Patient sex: F
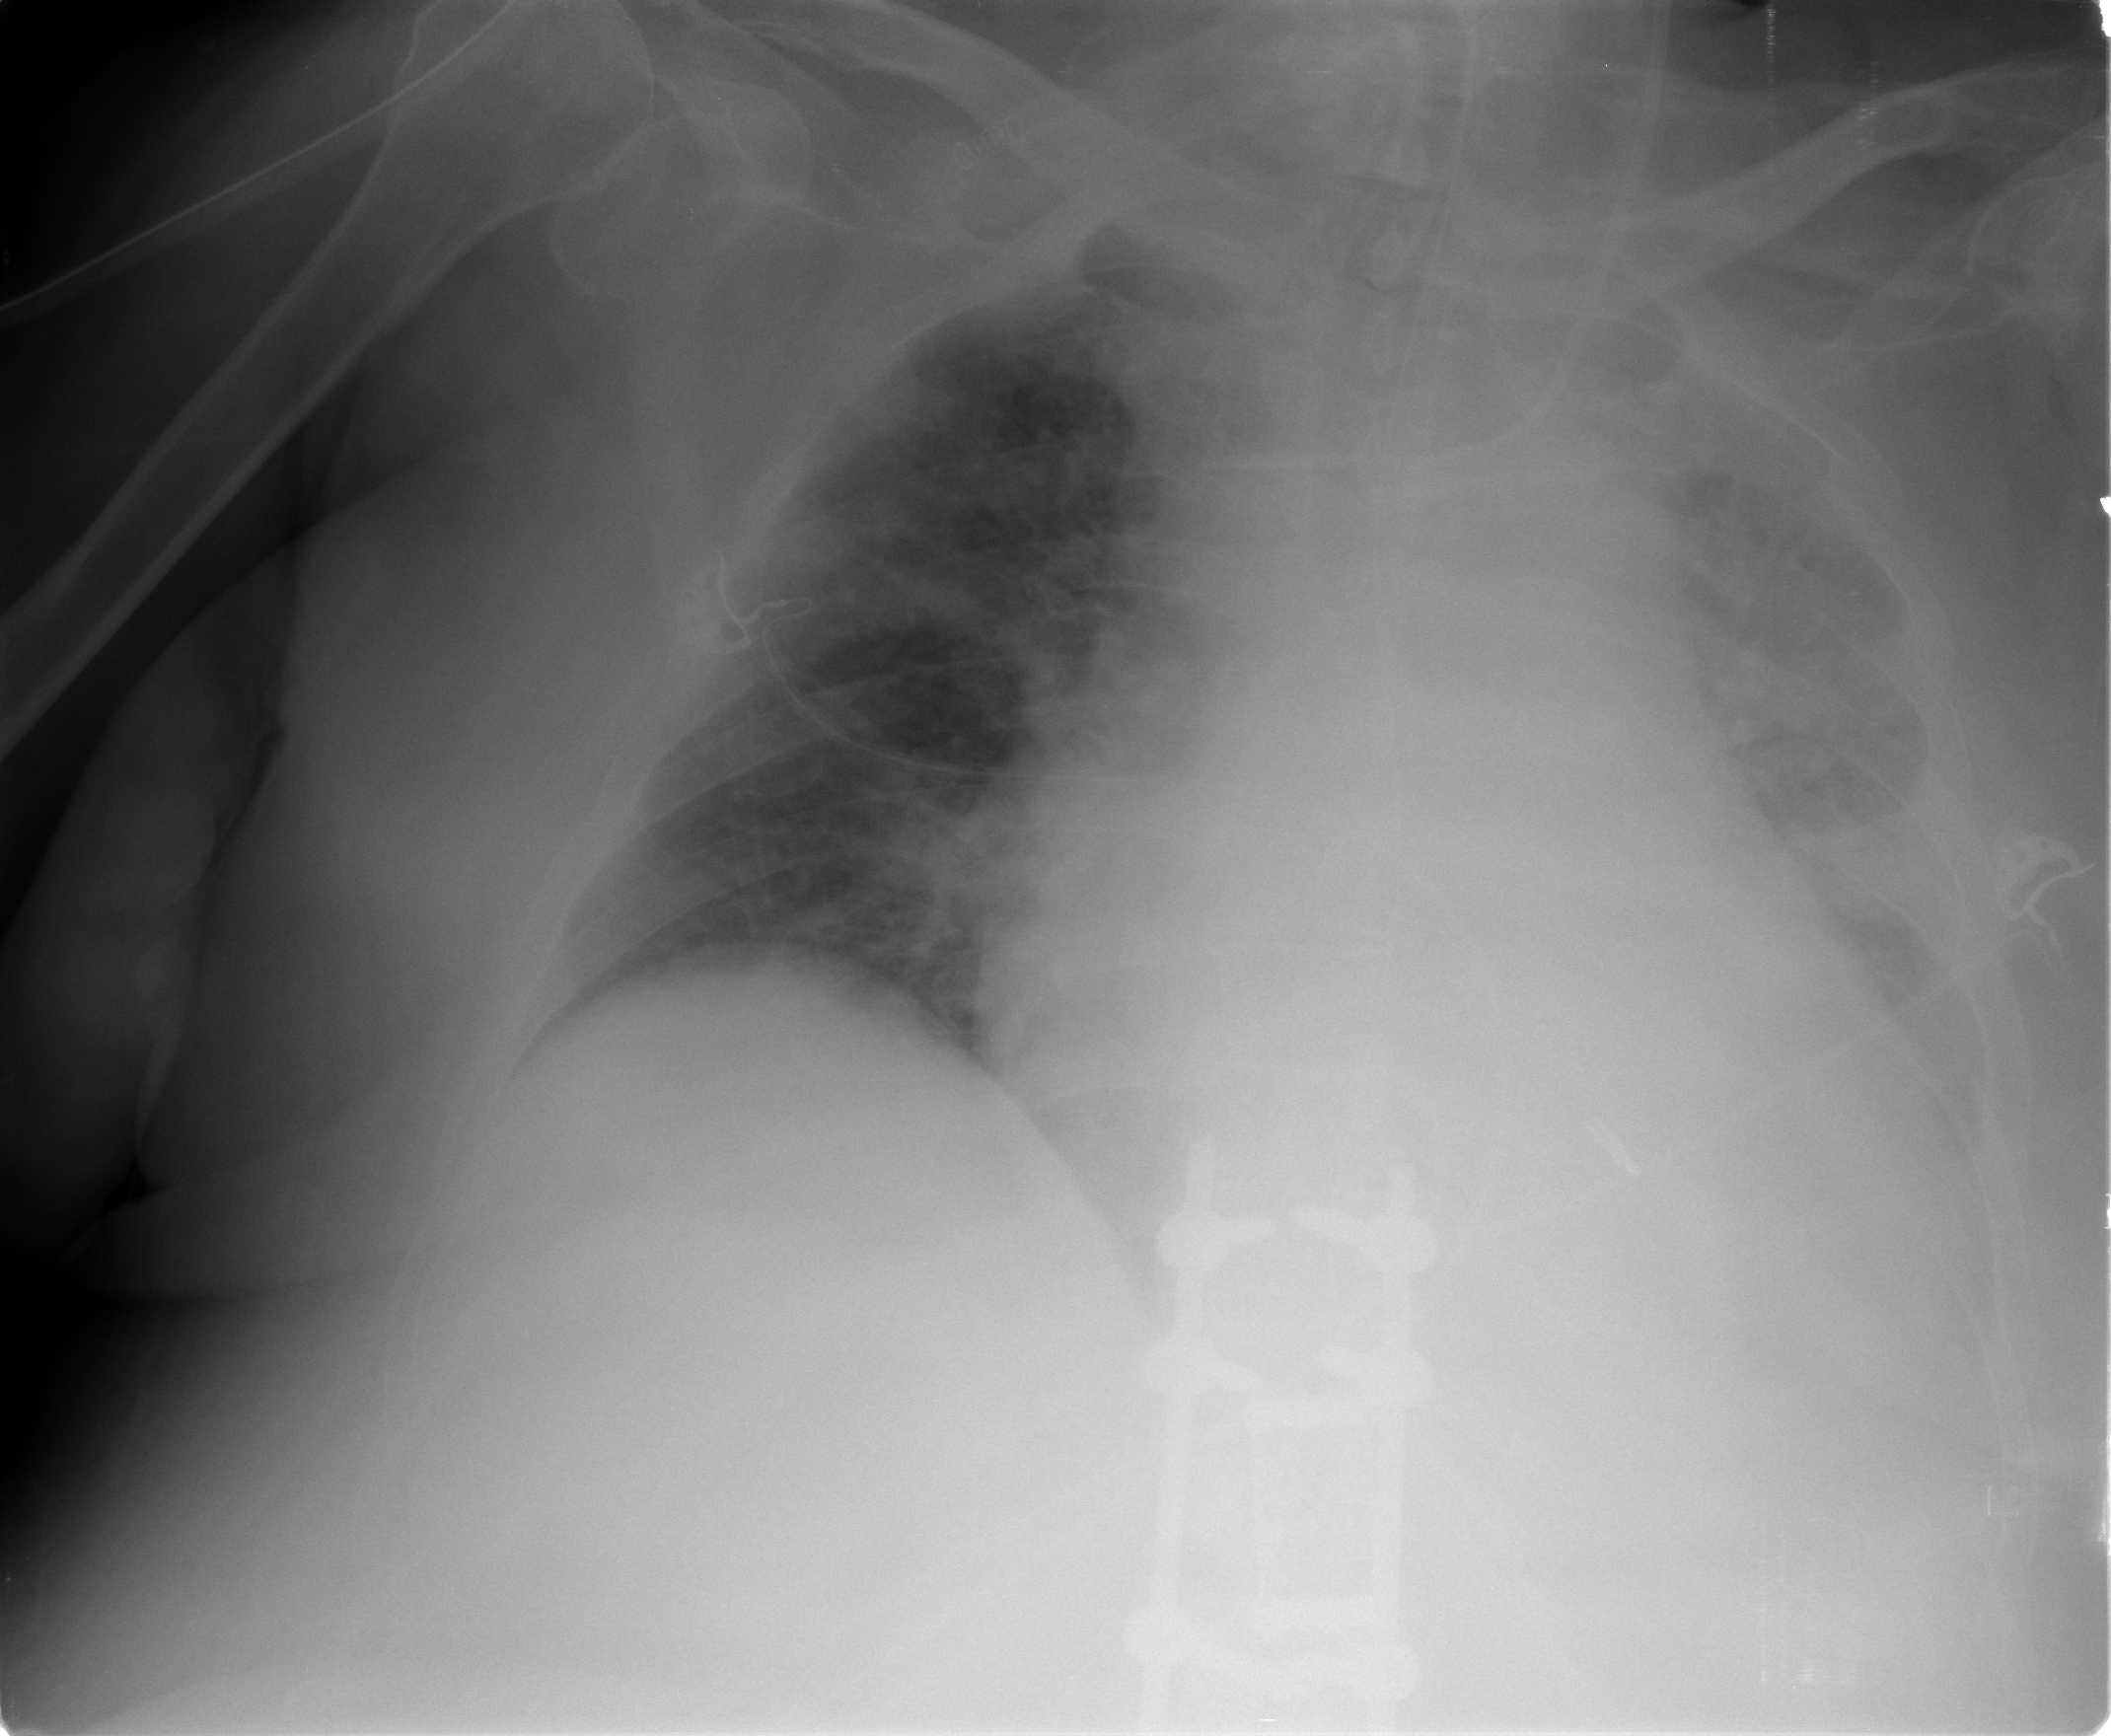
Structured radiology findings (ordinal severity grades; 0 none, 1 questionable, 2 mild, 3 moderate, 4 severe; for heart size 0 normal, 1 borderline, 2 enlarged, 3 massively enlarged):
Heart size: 3
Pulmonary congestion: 2
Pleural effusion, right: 0
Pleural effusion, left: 2
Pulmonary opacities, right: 0
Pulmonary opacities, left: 0
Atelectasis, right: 0
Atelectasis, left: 2